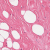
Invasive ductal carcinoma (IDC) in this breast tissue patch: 0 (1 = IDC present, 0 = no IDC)